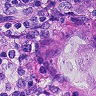
Metastatic tissue present: yes